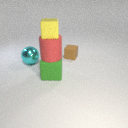
large red rubber cylinder above large green rubber cube